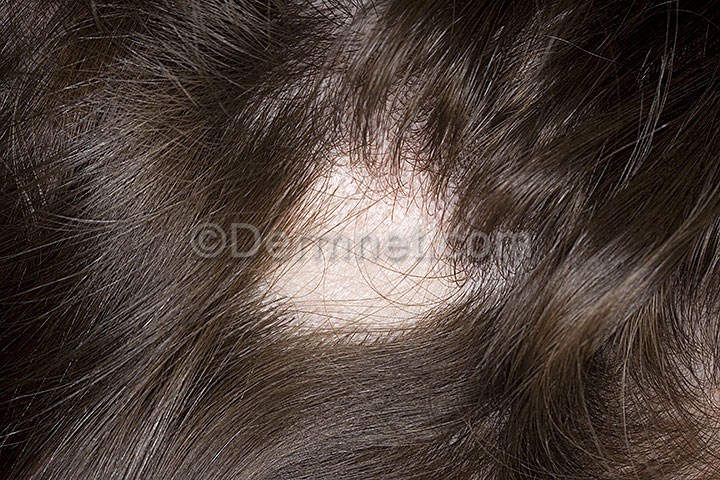
Disease: Hair Loss Photos Alopecia and other Hair Diseases